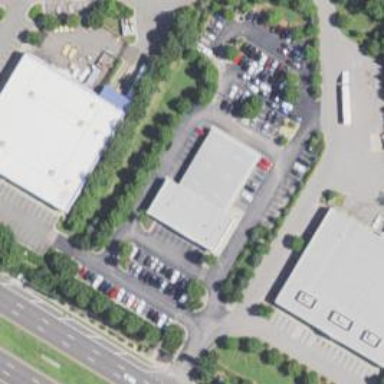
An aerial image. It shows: Commercial building housing hardware shop.